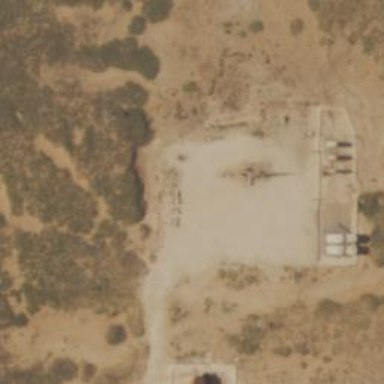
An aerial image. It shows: Petroleum well that is man-made.